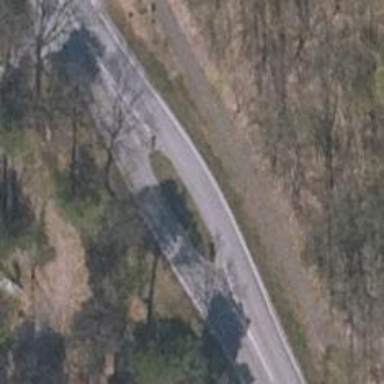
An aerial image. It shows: Asphalt path.